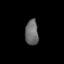
Tissue: lung
Cell type: Epithelial cells
Senescence score: 0.2354
Nuclear area (px): 322
Mean DAPI intensity: 108.972